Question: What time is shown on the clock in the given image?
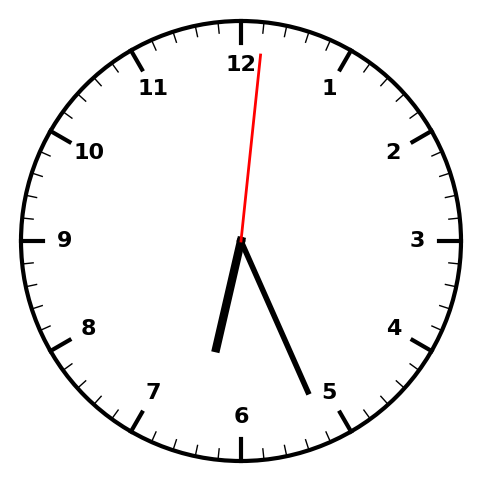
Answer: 06:26:01